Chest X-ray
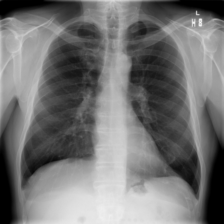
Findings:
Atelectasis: negative
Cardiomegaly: negative
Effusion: negative
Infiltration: negative
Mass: negative
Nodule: negative
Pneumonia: negative
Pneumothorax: negative
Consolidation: negative
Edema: negative
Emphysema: negative
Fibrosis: negative
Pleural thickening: negative
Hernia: negative